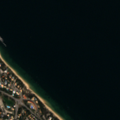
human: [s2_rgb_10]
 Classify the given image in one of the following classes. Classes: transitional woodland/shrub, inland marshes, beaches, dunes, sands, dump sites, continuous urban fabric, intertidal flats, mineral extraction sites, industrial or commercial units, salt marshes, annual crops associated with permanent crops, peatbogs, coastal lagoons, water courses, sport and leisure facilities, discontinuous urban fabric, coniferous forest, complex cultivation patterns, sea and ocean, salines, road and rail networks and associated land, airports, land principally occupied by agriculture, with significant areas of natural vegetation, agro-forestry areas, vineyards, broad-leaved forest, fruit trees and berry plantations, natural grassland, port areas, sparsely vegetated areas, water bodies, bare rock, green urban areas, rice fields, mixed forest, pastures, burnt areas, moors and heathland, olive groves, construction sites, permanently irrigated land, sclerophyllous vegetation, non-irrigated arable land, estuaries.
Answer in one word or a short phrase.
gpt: sport and leisure facilities, estuaries